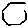
Label: hexagon